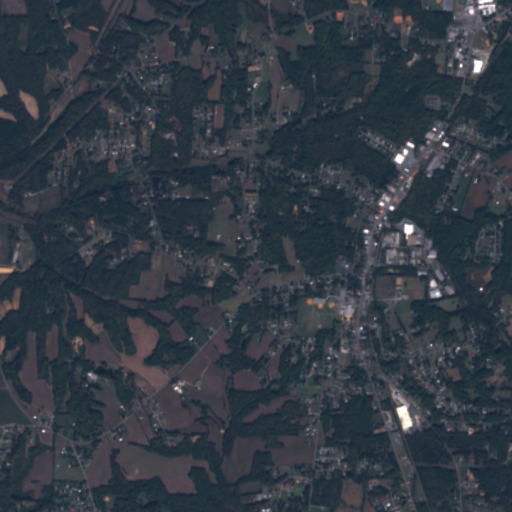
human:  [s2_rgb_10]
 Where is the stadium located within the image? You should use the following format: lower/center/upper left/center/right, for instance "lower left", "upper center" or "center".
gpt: The stadium is located in the upper right of the image.
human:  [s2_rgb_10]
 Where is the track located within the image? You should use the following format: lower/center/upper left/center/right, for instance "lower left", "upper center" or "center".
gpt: The track is located in the center of the image.
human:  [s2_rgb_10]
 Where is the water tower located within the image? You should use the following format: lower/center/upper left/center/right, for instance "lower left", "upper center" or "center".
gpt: The water tower is located in the upper right of the image.
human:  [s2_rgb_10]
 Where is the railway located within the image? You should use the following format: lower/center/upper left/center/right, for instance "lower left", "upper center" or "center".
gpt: The railway is located in the right of the image.
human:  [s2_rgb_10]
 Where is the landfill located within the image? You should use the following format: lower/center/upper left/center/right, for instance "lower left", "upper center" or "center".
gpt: There is no landfill in the image.